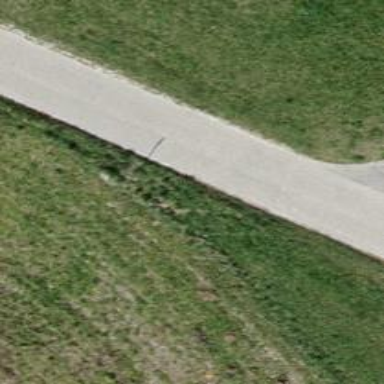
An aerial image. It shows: Residential road with asphalt surface and separate sidewalk.